Aerial crown-view tile of a tropical tree (Barro Colorado Island, Panama), acquired 20250124:
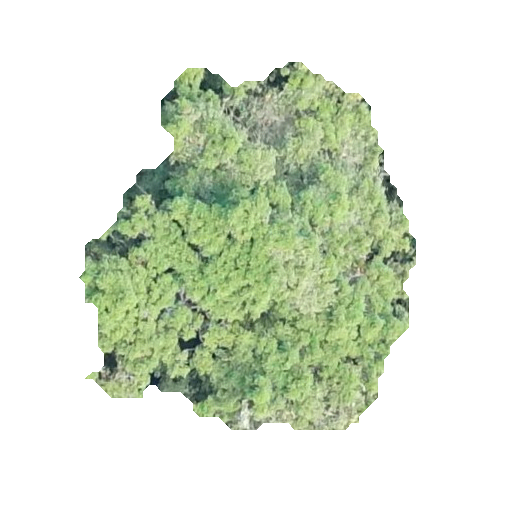
Species: Brosimum alicastrum
GBIF accepted scientific name: Brosimum alicastrum
Crown area: 134.28 m²